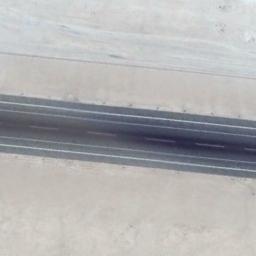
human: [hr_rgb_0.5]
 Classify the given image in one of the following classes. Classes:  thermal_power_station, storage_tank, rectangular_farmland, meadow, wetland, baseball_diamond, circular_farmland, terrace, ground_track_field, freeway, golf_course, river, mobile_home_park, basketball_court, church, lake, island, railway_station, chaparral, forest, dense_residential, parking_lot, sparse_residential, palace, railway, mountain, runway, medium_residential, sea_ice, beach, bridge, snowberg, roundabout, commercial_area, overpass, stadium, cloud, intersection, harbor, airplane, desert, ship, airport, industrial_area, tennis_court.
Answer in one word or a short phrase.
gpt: runway